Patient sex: M
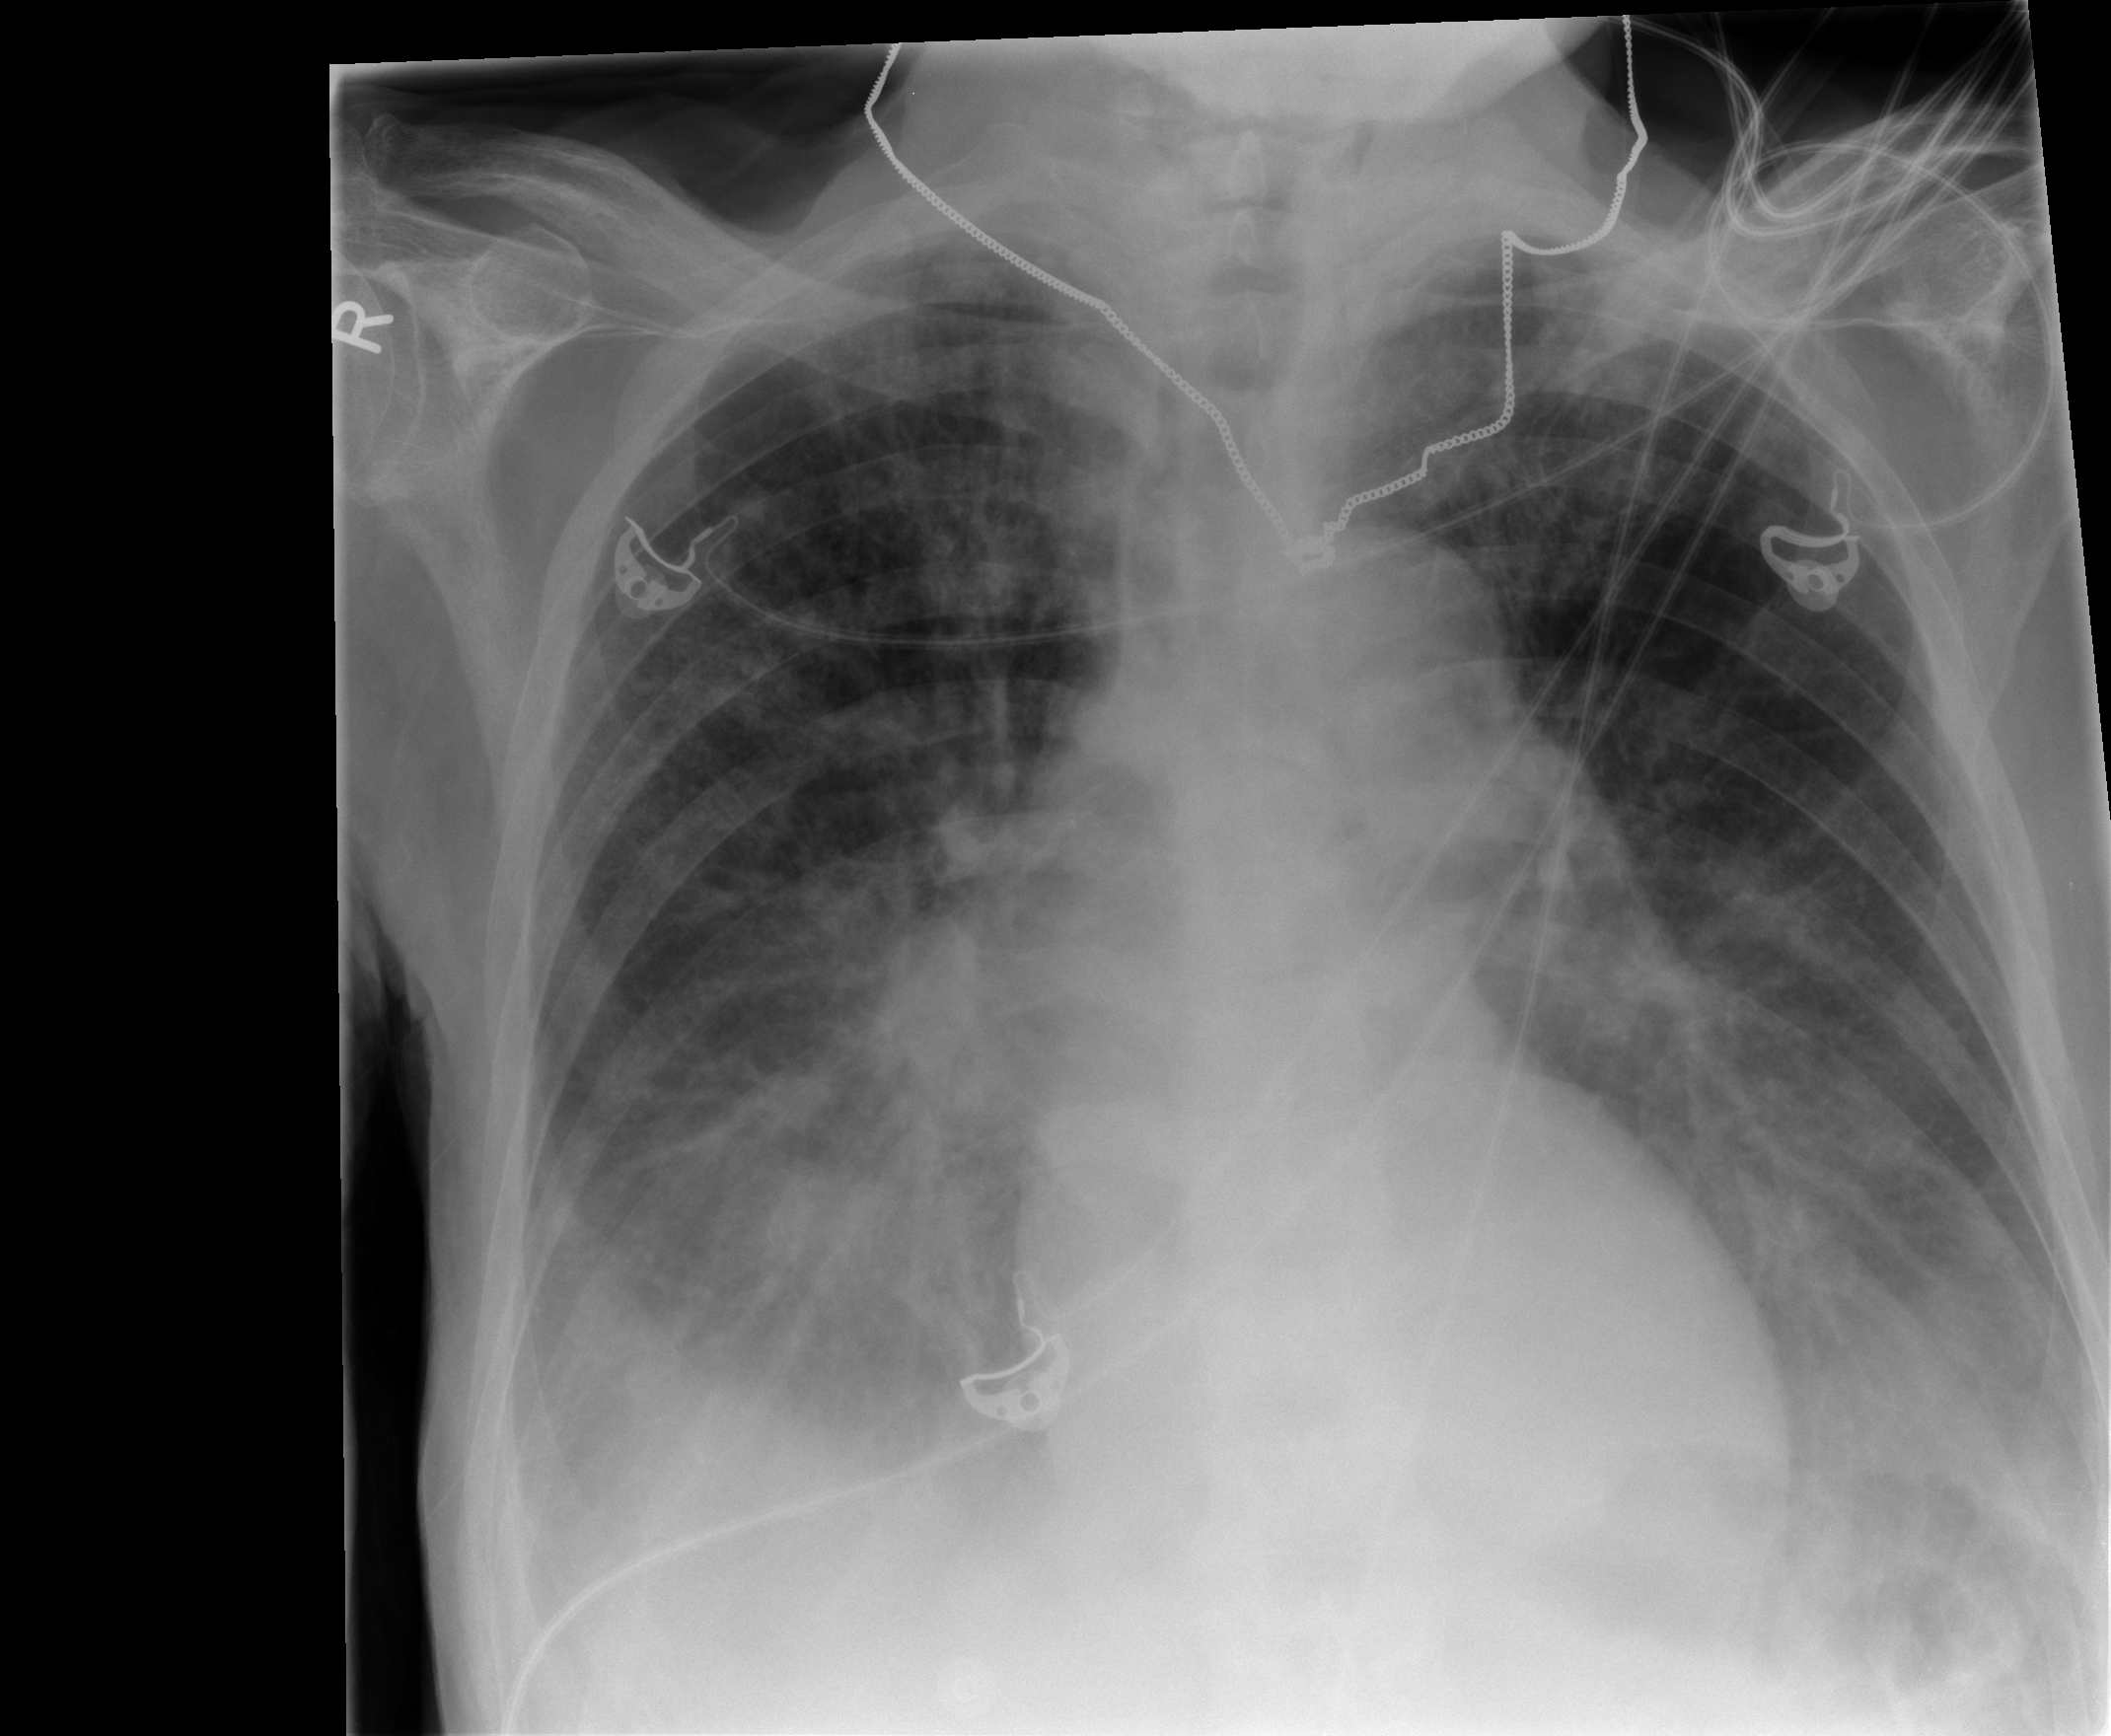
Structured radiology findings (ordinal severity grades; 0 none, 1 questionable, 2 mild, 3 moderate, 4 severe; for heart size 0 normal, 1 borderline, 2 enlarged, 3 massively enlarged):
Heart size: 0
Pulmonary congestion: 3
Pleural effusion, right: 2
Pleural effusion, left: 2
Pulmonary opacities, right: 3
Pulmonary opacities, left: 2
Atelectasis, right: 3
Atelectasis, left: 3